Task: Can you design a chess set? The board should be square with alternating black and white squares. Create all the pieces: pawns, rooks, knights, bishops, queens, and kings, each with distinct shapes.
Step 169:
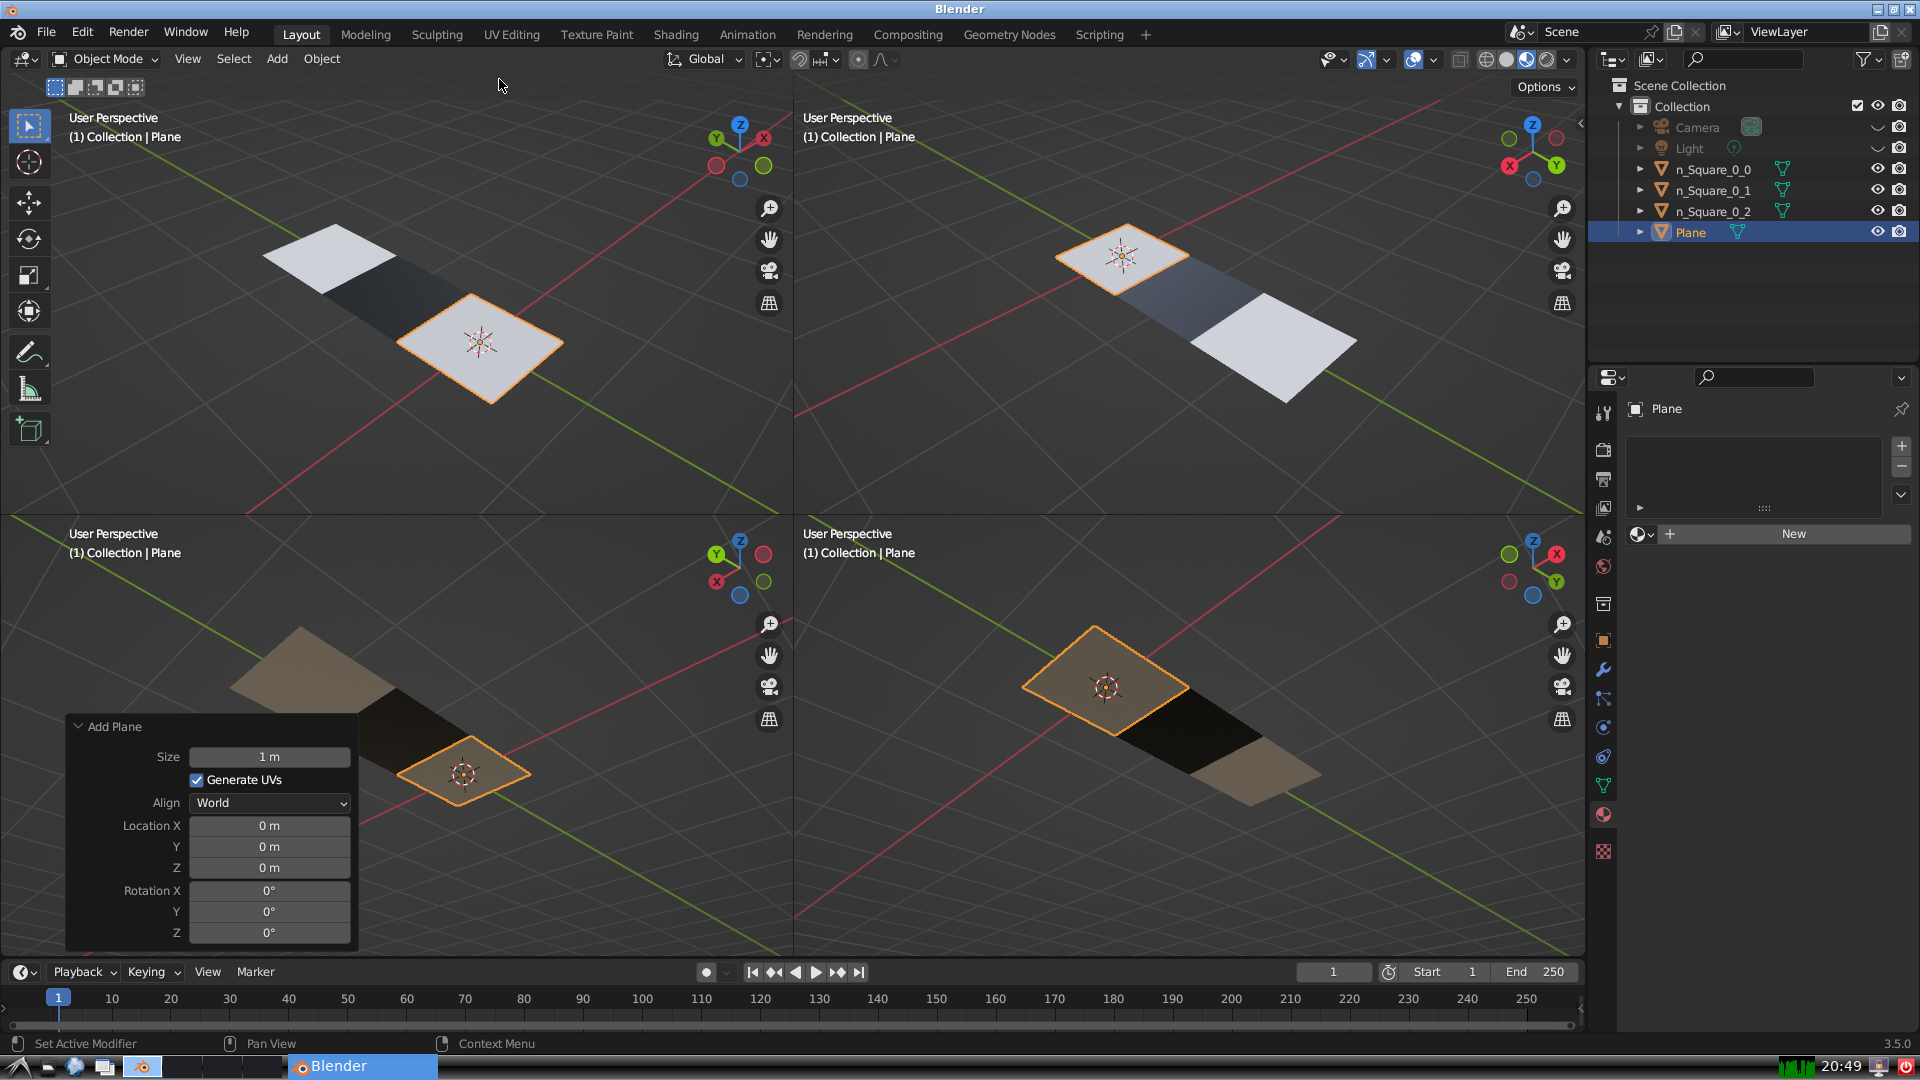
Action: {"mouse_move": [270, 758]}